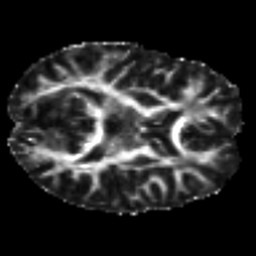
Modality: FA
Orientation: axial
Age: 23
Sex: female
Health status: ill
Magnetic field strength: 3 T
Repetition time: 8.4 s
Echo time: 0.0926 s